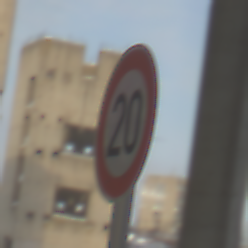
Verkehrszeichen: Geschwindigkeit20
Umgebung: Roofed, Suburban
Tageszeit: MorningAfternoon
Wetter: PartlyCloudy
Licht: Natural
Jahreszeit: Winter
Kontrast: LowContrast